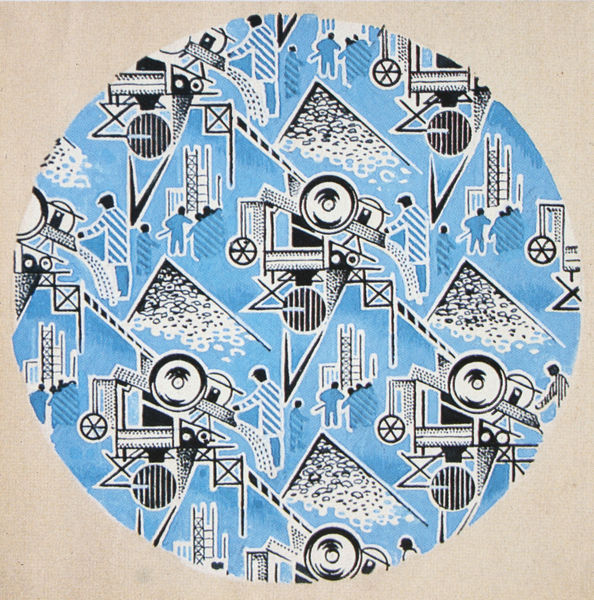
Titel: Stoffmusterentwurf "Kohlengewinnung"
Künstler: Sergej Burylin
Standort: Iwanowo
Institution: Staatliches Regionalmuseum
Schlagwörter: berg, blau, menschen, männer, schwarz, weiss, muster, teppich, mensch, hügel, gitter, stoff, personen, kreis, oval, räder, moderne, russland, arbeiter, industrie, schutt, leiter, streifen, maschine, haufen, technik, kreise, entwurf, design, maschinen, förderband, schreddern